Question: I am trying to determine if a calendar has availability during a specific time. Specifically, when a calendar event is manually created, there's a checkbox for or :

I would like to test if the calendar is free or not. I assumed this would have been a property in the calendar itself, but I do not see one in the <URL>.
My next step would be to test if there are events at the requested time, and if there are, I again don't see a method to test if an event's setting is busy or not. Does anyone know how to do this?
Here's what I have:
'''
function getAvailability(startTime,EndTime){
var myCalendar = CalendarApp.getDefaultCalendar();
//sample date to test availability
var aDate = new Date(2020,3,19);
var dayEvents = myCalendar.getEventsForDay(aDate);
//specific event captured:
var myEvent = dayEvents[0];
Logger.log(myEvent.getDescription());
//here is where I don't know what to do.
//How can I return if during this event's time if calendar is free?
}
'''
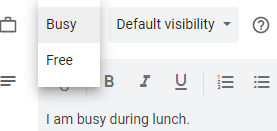
Answer: You need to use the FreeBusy object to check this detail.
This can be done by creating a query similar to:
'''
var check = {
items: [{id: calendarId, busy: 'Active'}],
timeMax: "2014-09-09T21:00:31-00:00",
timeMin: "2014-09-09T17:00:31-00:00"
};
'''
and using the query:
'''
var response = Calendar.Freebusy.query(check);
'''
to get the details you have asked to check.
API Documentation for FreeBusy can be found here: <URL>